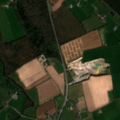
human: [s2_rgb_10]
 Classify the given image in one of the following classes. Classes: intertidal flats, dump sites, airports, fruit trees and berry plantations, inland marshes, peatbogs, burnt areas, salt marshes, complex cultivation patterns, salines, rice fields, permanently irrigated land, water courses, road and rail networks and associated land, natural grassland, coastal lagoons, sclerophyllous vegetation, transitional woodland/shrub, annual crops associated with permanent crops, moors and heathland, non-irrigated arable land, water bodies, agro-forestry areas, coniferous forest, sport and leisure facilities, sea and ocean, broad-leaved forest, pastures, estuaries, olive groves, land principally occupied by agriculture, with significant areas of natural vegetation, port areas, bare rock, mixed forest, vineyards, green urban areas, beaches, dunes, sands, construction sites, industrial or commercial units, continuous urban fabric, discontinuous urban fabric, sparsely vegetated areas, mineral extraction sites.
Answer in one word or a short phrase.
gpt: non-irrigated arable land, pastures, land principally occupied by agriculture, with significant areas of natural vegetation, broad-leaved forest, mixed forest